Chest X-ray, PA view. Patient: 51 years old, sex F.
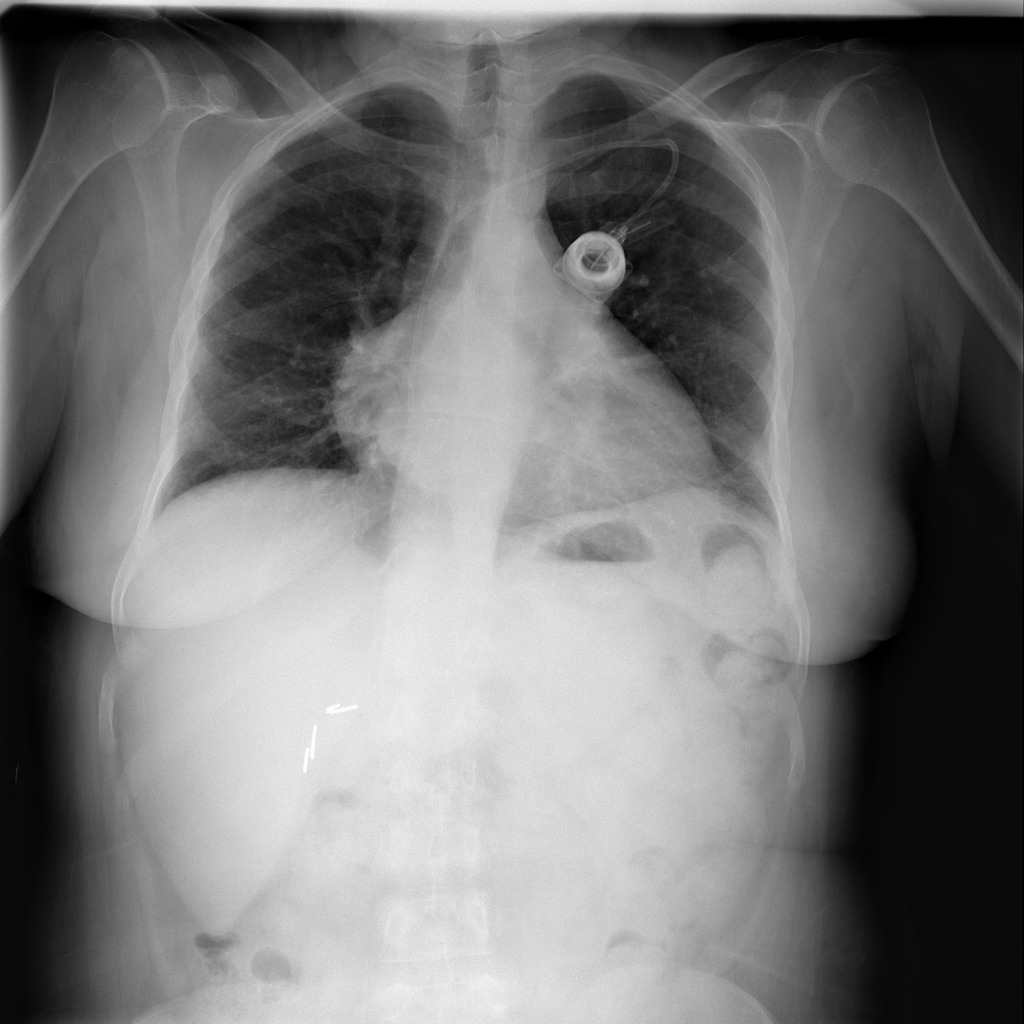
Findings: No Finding